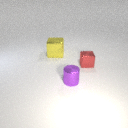
small red metal cube in front of large yellow metal cube